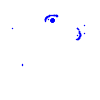
Particle: pion